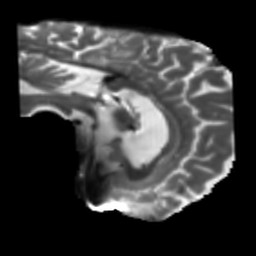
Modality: T2w
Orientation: sagittal
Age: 58
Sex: male
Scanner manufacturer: siemens
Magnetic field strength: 3 T
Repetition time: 5.25 s
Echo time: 0.08 s